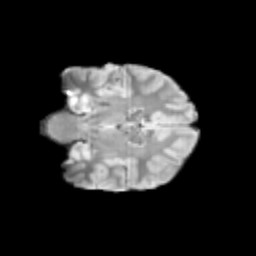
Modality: T2w
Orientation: coronal
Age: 11
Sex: male
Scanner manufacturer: siemens
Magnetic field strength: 3 T
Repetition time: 3.8 s
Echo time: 0.07 s